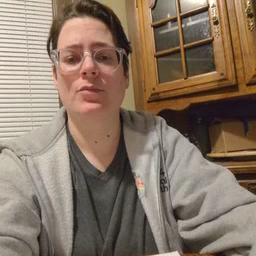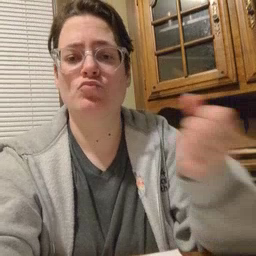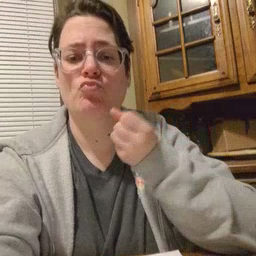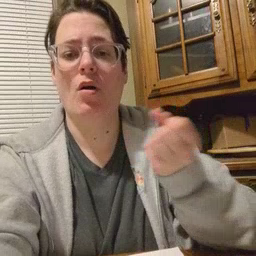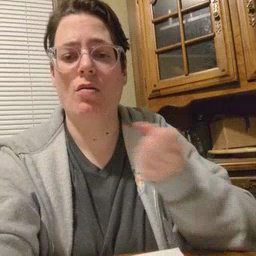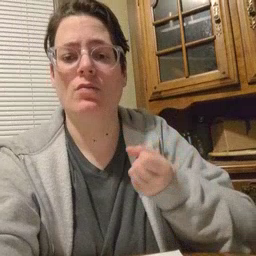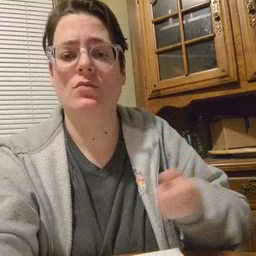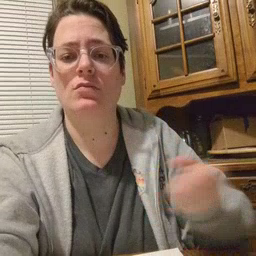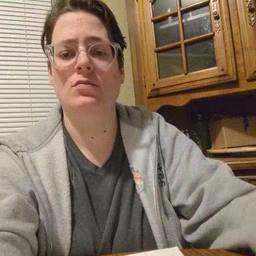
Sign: drawer